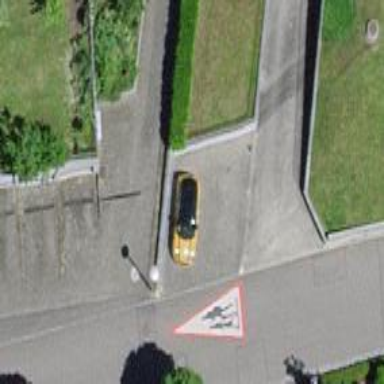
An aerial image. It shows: Street-side parking area.